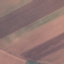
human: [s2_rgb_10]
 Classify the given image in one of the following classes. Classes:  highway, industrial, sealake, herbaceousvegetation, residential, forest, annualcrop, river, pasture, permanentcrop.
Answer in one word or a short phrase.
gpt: AnnualCrop